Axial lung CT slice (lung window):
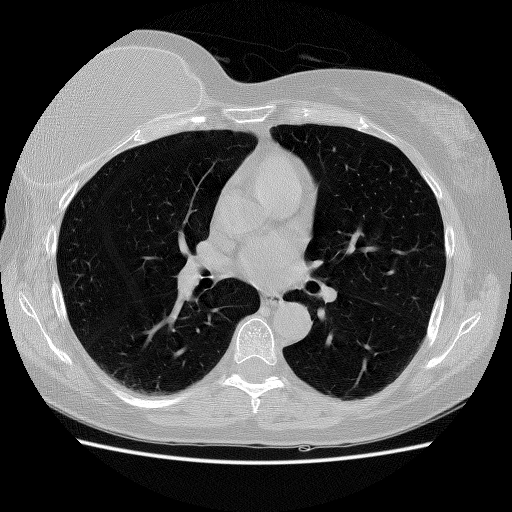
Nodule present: no